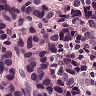
Metastatic tissue present: yes